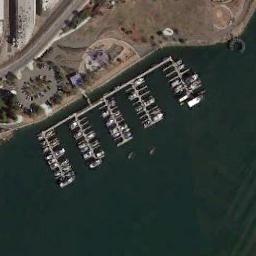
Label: harbor